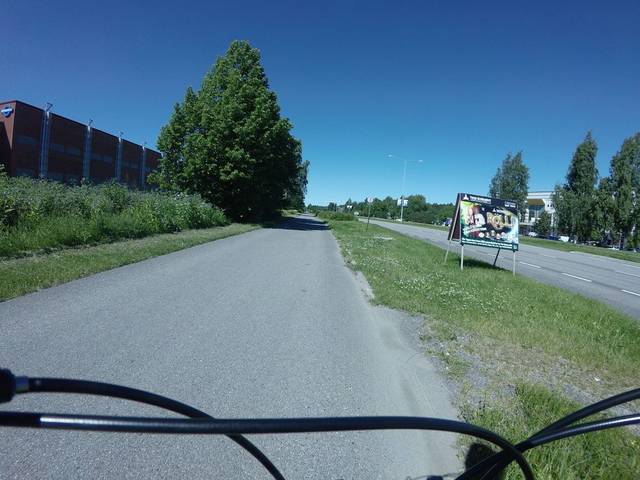
Region: Finland
Coordinates: 60.456, 22.235